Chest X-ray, PA view. Patient: 53 years old, sex F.
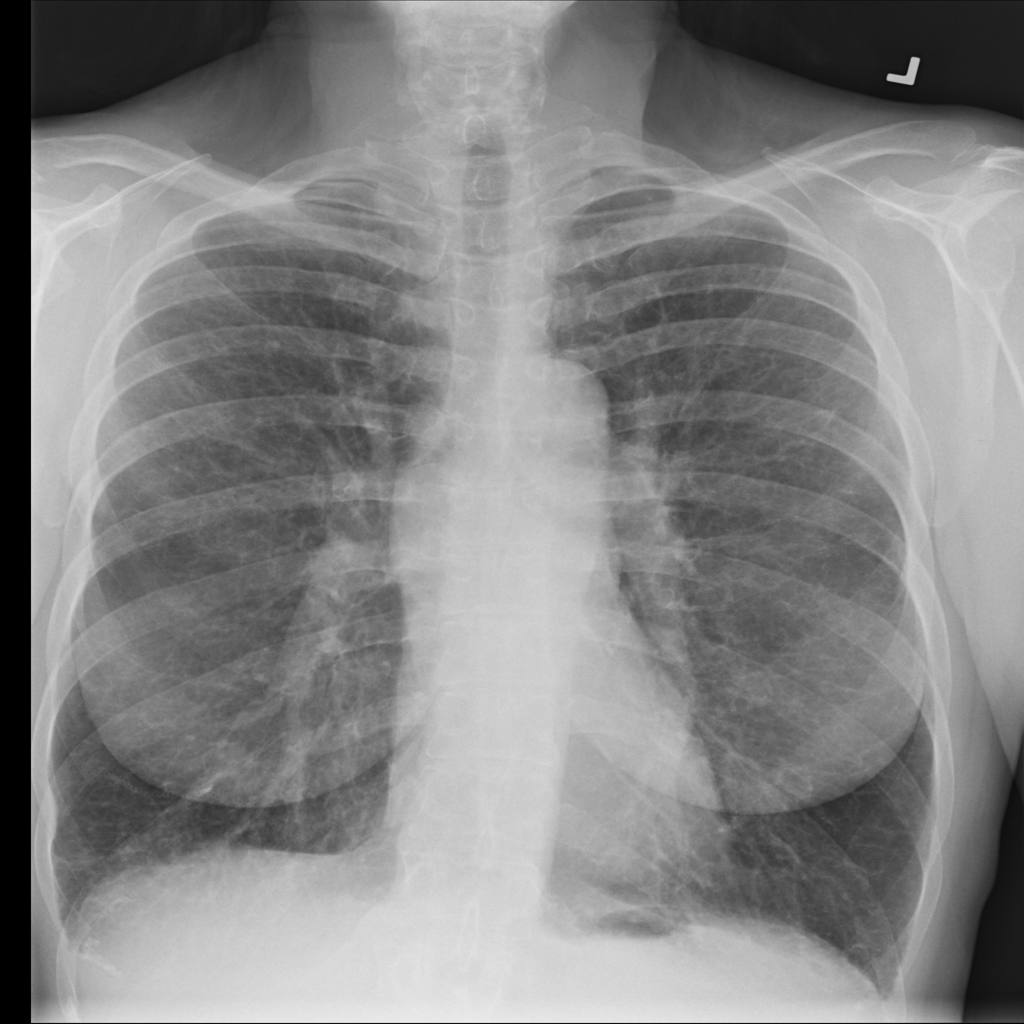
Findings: Infiltration